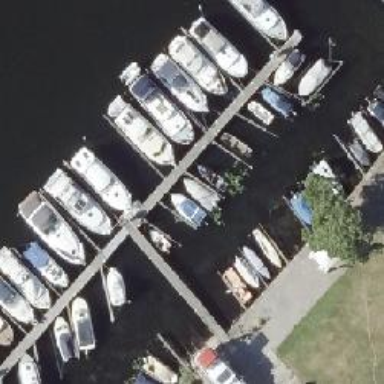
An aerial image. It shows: Marina on leisure land.